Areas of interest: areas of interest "Theater"
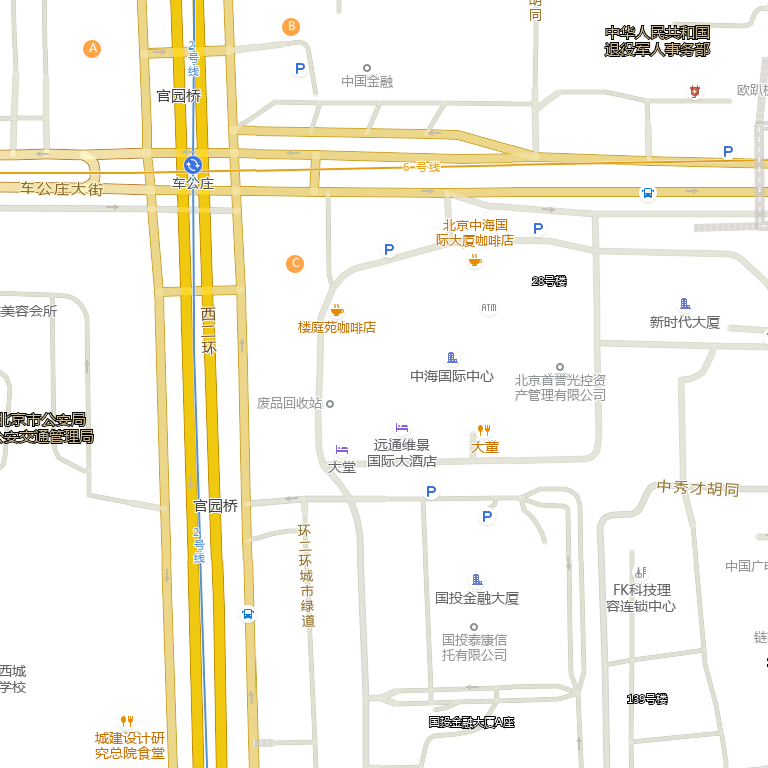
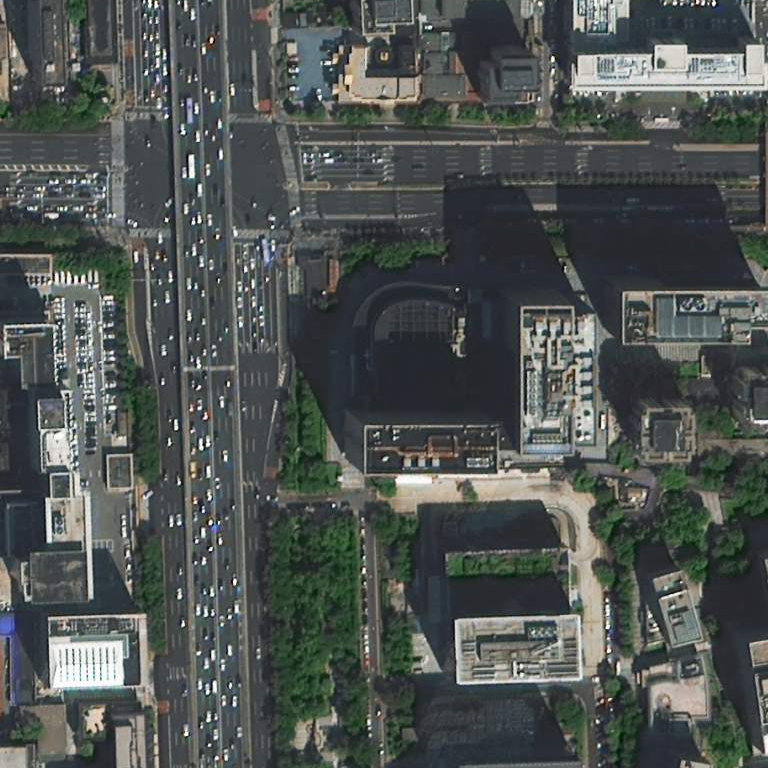